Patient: sex F, age 66
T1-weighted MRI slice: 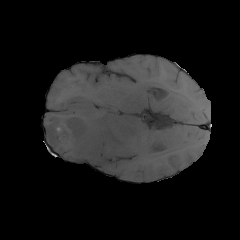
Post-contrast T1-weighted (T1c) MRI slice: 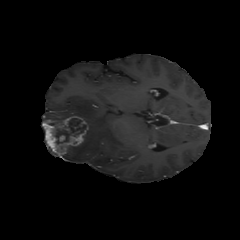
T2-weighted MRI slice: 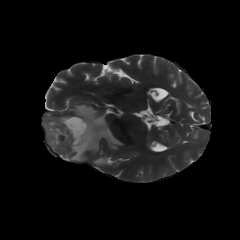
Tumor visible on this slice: yes
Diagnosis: Glioblastoma, IDH-wildtype
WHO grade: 4